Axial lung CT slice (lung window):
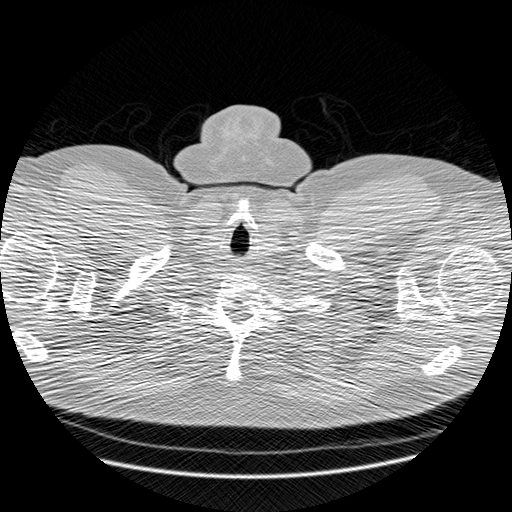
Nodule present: no